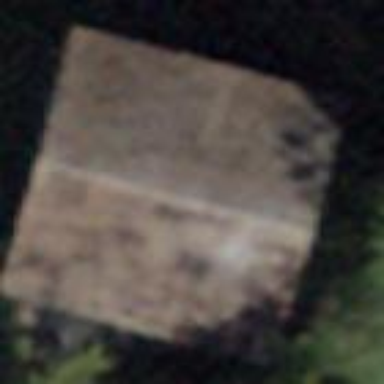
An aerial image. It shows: Simple and straightforward house.